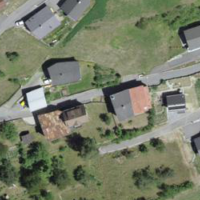
EUNIS habitat code: 54
Species observed at this site:
Macroglossum stellatarum
Campanula glomerata
Emberiza melanocephala
Aglais io
Apis mellifera
Ptyonoprogne rupestris
Salvia pratensis
Eristalis tenax
Hemaris fuciformis
Vanessa atalanta
Anthyllis vulneraria
Aglais urticae
Periparus ater